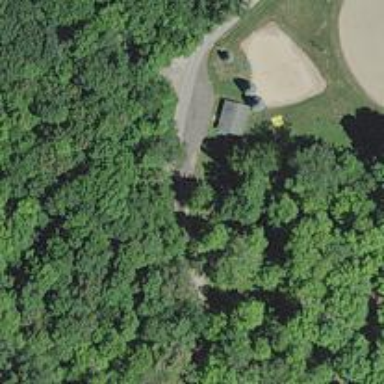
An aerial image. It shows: Disc golf basket.